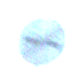
Verkehrszeichen: EndeUeberholverbot
Umgebung: Outdoor, Nature
Tageszeit: MorningAfternoon
Wetter: Clear
Licht: Natural
Jahreszeit: NotSpecified
Kontrast: HighContrast